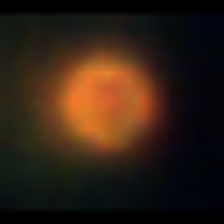
Taxon: NanoPlankton
Group: Other